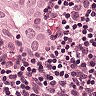
Metastatic tissue present: yes